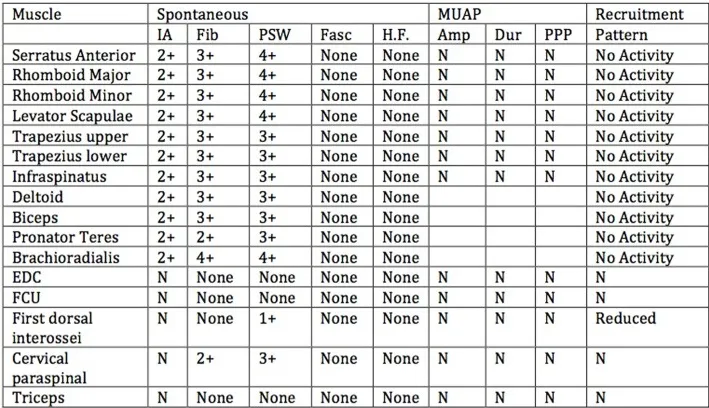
EMG results table and summary for right upper limb.
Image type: electrography (emg)